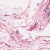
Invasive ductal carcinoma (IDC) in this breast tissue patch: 0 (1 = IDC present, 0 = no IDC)